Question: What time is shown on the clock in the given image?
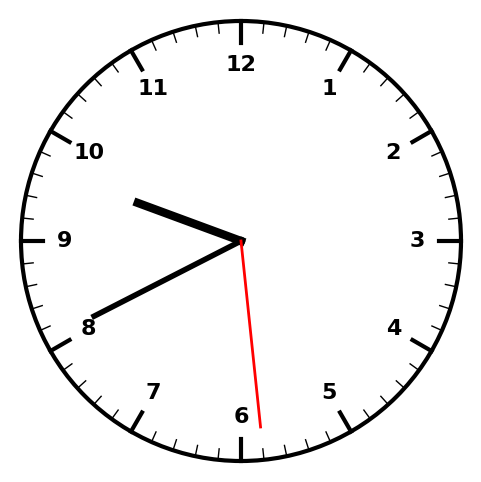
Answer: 09:40:29